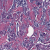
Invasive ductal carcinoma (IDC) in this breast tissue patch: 1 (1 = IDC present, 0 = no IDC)